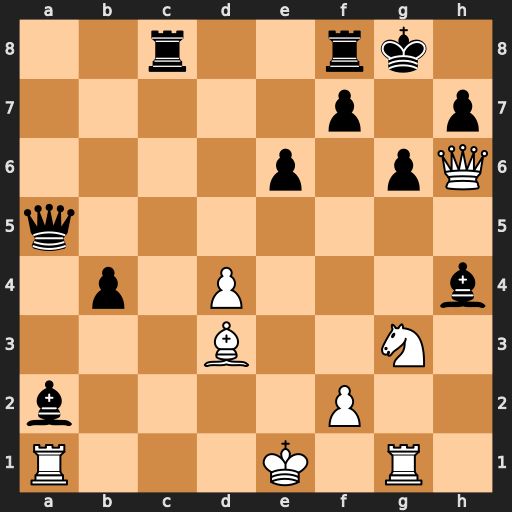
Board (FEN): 2r2rk1/5p1p/4p1pQ/q7/1p1P3b/3B2N1/b4P2/R3K1R1
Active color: w
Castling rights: Q
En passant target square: -
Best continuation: Nh5 Qxh5 Qxh5